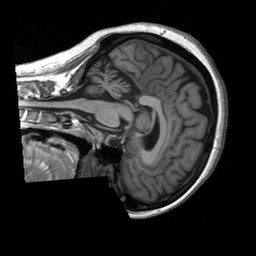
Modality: T1w
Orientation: sagittal
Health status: ill
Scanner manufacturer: siemens
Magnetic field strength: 3 T
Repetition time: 1.7 s
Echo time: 0.00253 s